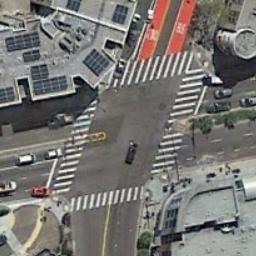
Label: intersection